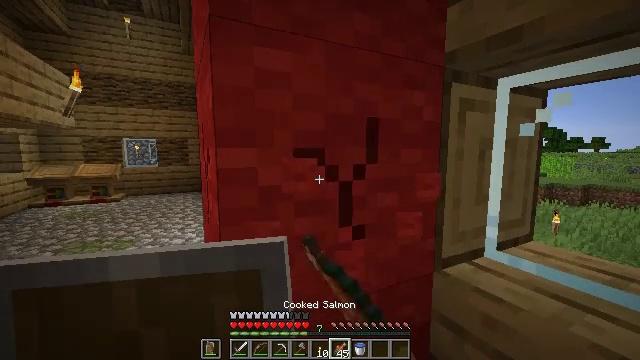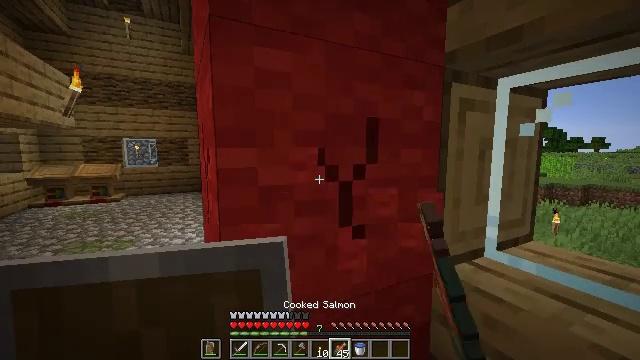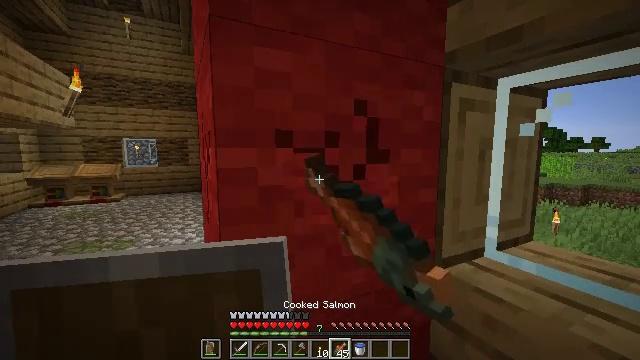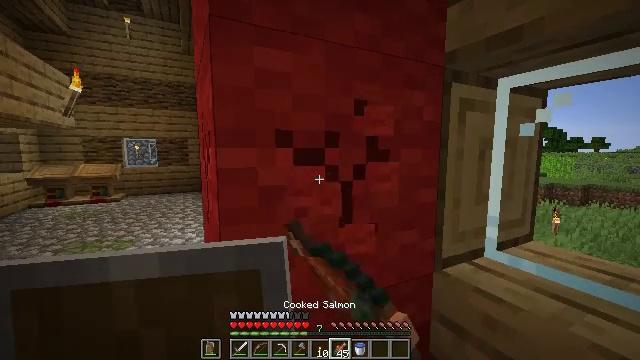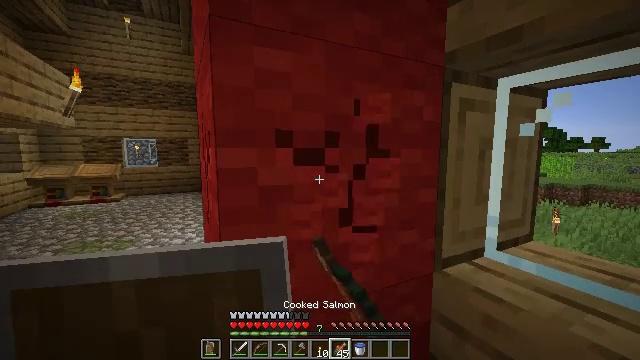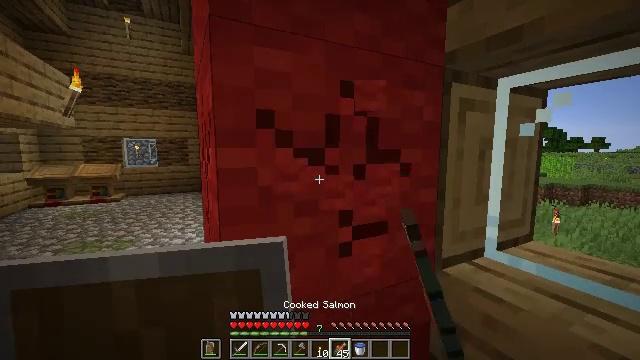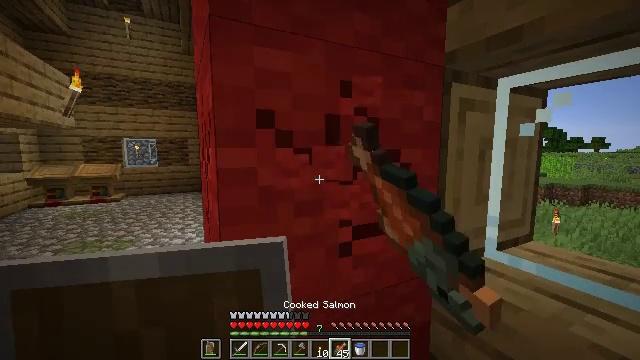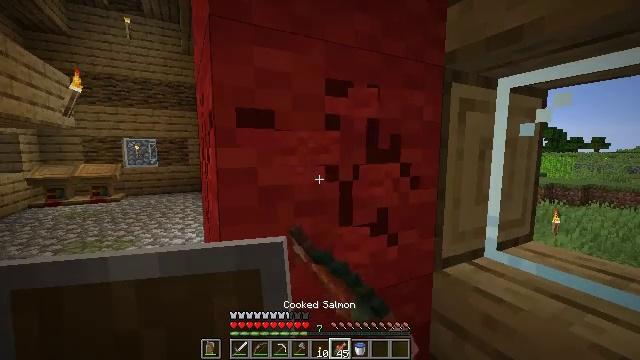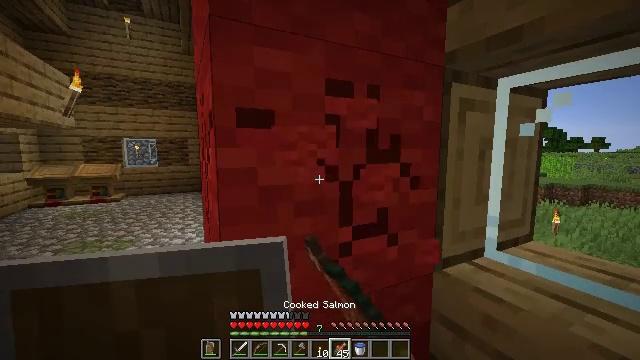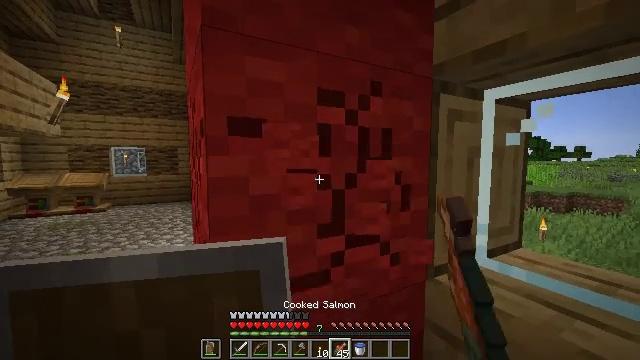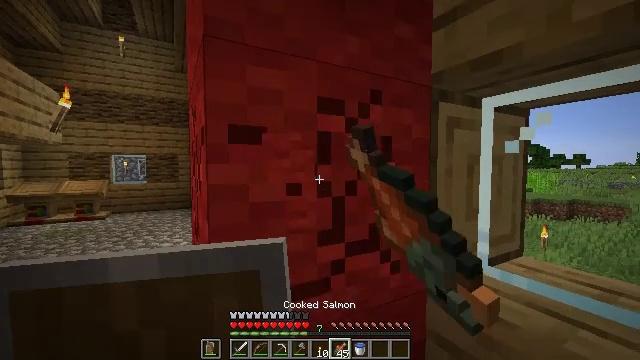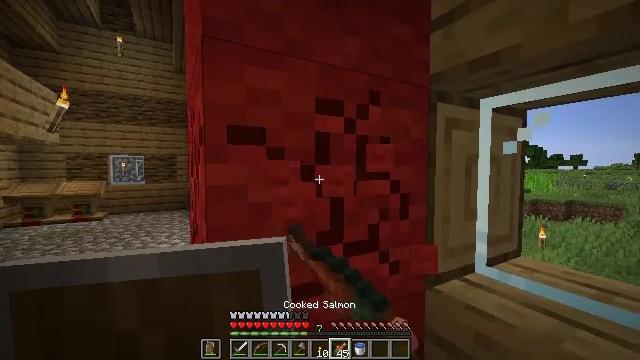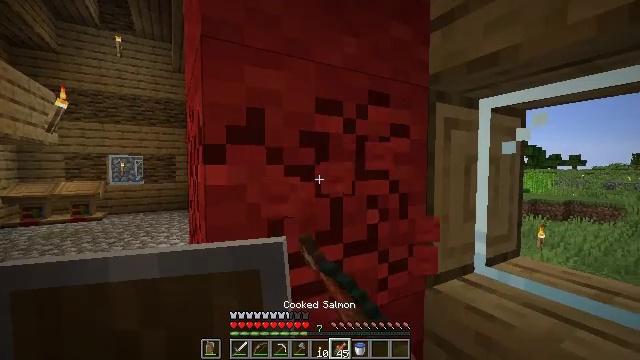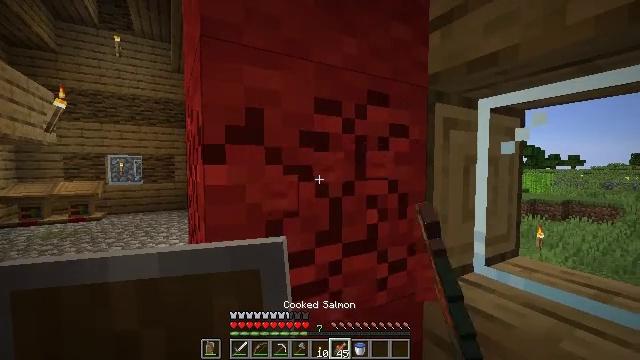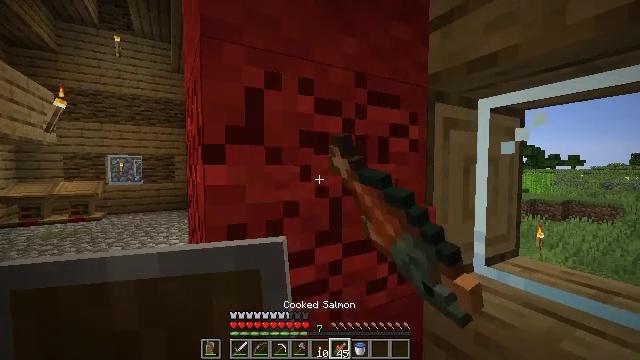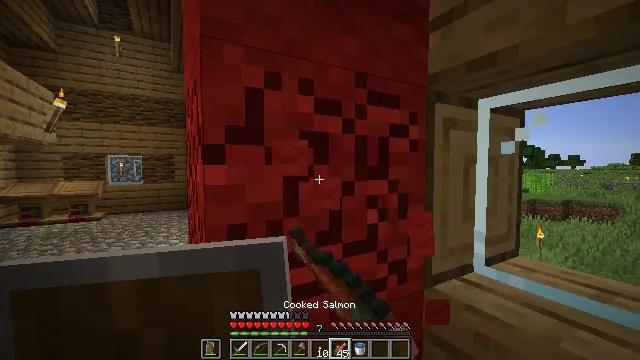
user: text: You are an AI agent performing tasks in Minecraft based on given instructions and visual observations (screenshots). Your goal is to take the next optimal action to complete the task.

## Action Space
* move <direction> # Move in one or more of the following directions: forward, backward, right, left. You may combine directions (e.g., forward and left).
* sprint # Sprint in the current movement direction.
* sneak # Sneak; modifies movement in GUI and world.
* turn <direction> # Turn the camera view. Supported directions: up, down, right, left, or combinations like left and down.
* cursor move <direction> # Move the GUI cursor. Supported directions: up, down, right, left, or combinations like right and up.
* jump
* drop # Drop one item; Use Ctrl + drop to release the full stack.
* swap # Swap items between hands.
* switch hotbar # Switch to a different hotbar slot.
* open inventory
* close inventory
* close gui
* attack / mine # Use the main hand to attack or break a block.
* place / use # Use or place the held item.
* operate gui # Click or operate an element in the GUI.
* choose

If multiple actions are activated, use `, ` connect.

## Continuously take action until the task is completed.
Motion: motion action
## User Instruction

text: Gather red wool by attacking it.
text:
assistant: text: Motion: attack / mine
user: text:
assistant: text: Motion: attack / mine
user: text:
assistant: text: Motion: attack / mine
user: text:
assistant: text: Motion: attack / mine
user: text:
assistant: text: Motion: attack / mine
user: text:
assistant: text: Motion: attack / mine
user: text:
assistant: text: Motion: attack / mine
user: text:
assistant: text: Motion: attack / mine
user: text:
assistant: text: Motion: turn right and up, attack / mine
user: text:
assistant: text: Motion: turn up, attack / mine
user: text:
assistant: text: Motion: attack / mine
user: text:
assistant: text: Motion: attack / mine
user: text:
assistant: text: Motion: attack / mine
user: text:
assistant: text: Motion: attack / mine
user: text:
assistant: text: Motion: attack / mine
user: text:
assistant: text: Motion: attack / mine
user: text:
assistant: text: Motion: attack / mine
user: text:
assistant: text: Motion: attack / mine
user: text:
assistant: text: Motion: attack / mine
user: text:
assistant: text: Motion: turn up, attack / mine
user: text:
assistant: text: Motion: turn left and up, attack / mine
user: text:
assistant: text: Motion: turn up, attack / mine
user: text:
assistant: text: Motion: attack / mine
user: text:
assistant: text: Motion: attack / mine
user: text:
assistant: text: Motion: attack / mine
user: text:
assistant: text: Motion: attack / mine
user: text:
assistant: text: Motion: attack / mine
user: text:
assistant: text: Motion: attack / mine
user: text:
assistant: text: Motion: attack / mine
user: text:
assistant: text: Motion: attack / mine